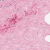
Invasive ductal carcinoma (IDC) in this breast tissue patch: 0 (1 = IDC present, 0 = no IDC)